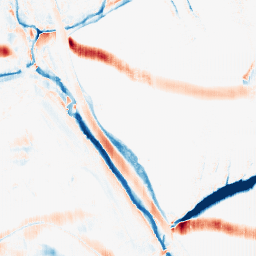
Category: morphological
Decomposition family: morphological_rect
Decomposition parameters: operation: average
width: 5
height: 20
Upsampling method: fft_zeropad
Upsampling parameters: scale: 4
Upsampling scale: 4